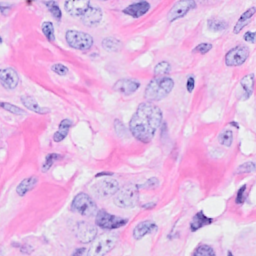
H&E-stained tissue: Breast